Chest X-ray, AP view. Patient: 67 years old, sex M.
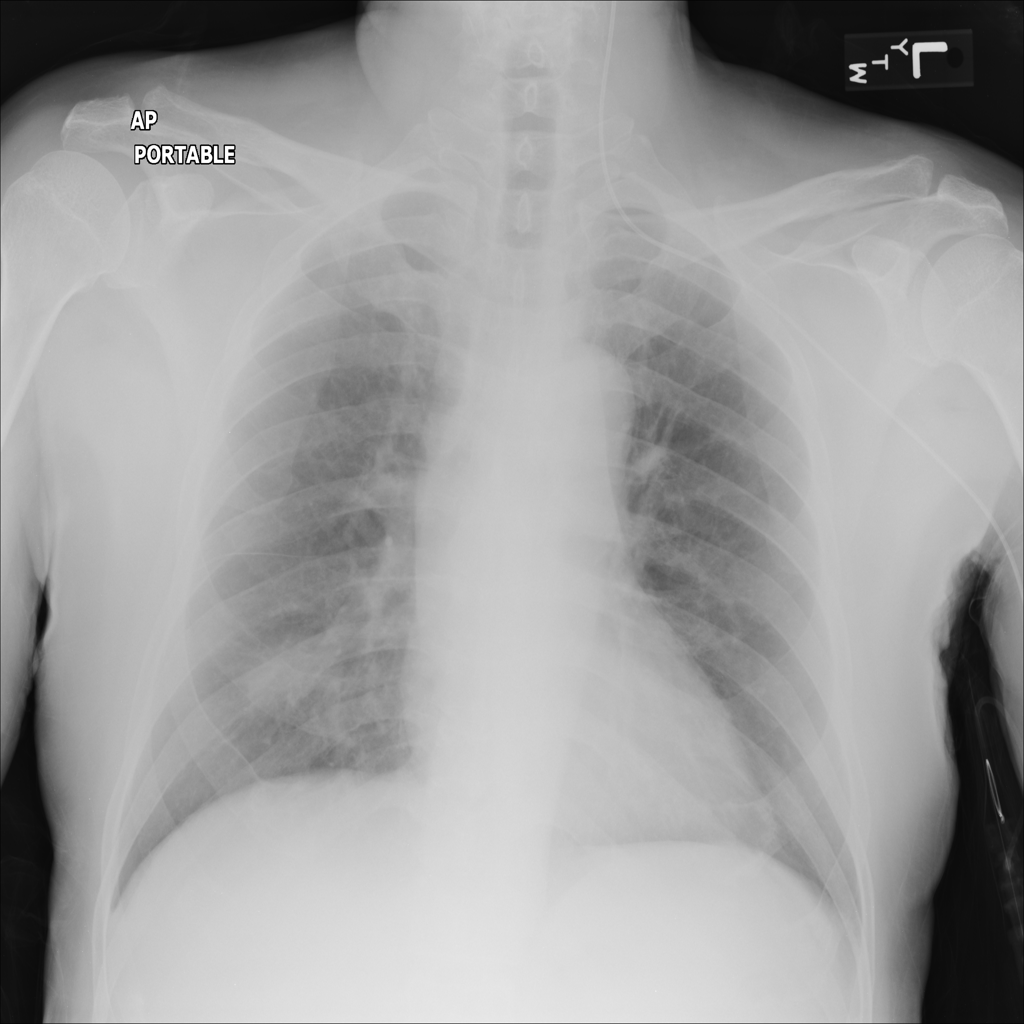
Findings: Consolidation, Mass